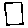
Label: square